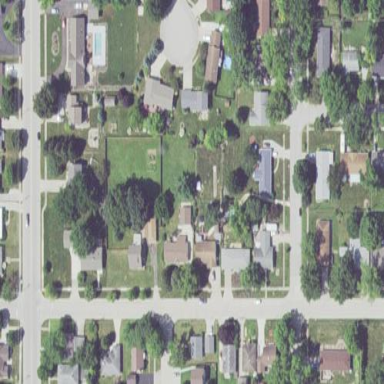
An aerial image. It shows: Single-family residential neighbourhood.